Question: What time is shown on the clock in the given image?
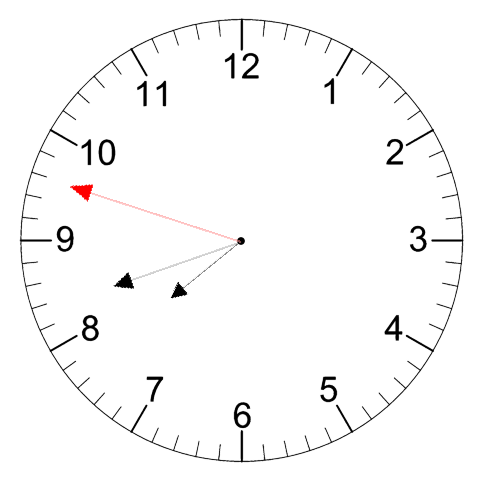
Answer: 07:41:48